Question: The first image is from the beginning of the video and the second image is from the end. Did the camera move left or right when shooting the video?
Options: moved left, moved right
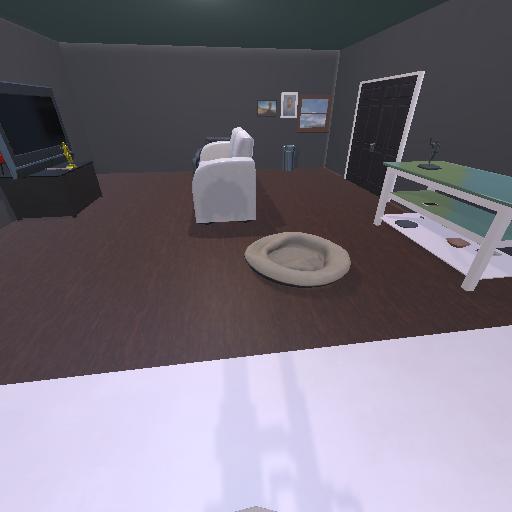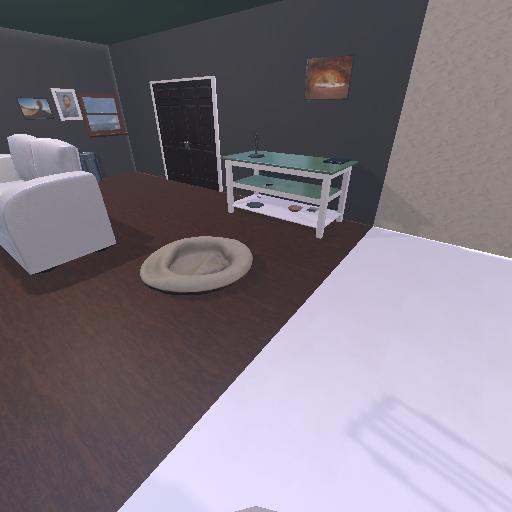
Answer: moved left